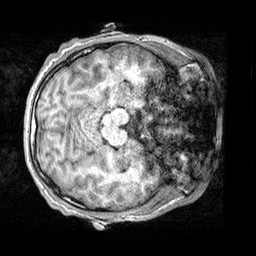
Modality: T1w
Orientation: axial
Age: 21
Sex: male
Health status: healthy
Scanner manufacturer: siemens
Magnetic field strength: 3 T
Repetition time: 2.3 s
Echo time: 0.00303 s